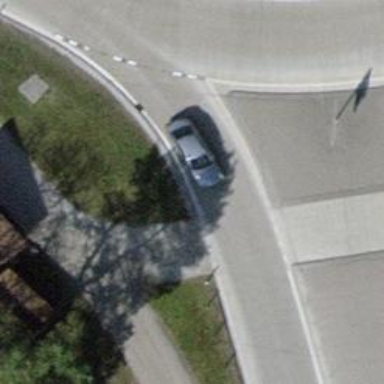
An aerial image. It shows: Primary highway with concrete surface. It has separate sidewalks and separate cycleway.